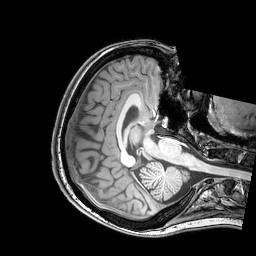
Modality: T1w
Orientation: axial
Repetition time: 0.00828 s
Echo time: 0.00388 s